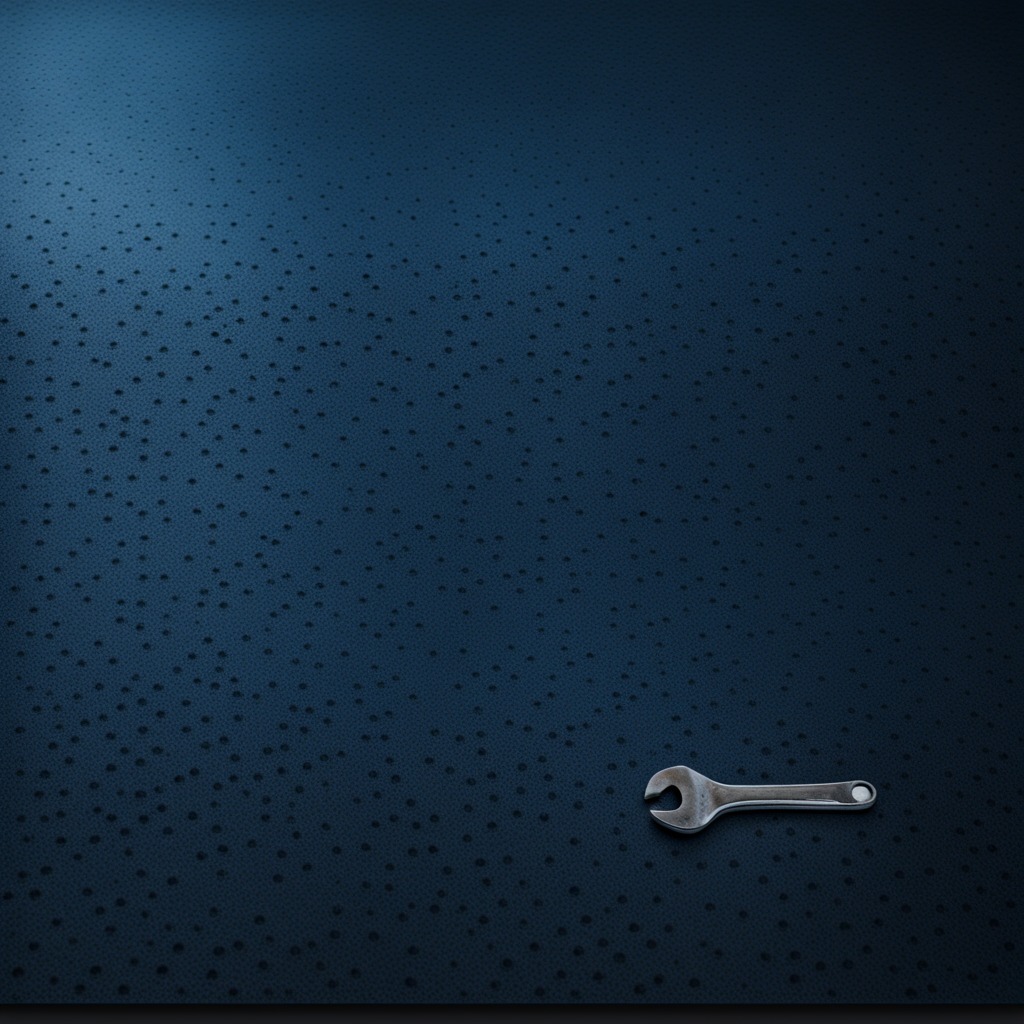
An wrench is lying on the granite tabletop.